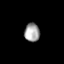
Tissue: lung
Cell type: Myeloid cells
Senescence score: 0.5785
Nuclear area (px): 277
Mean DAPI intensity: 160.715